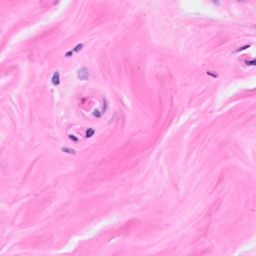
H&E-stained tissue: Breast